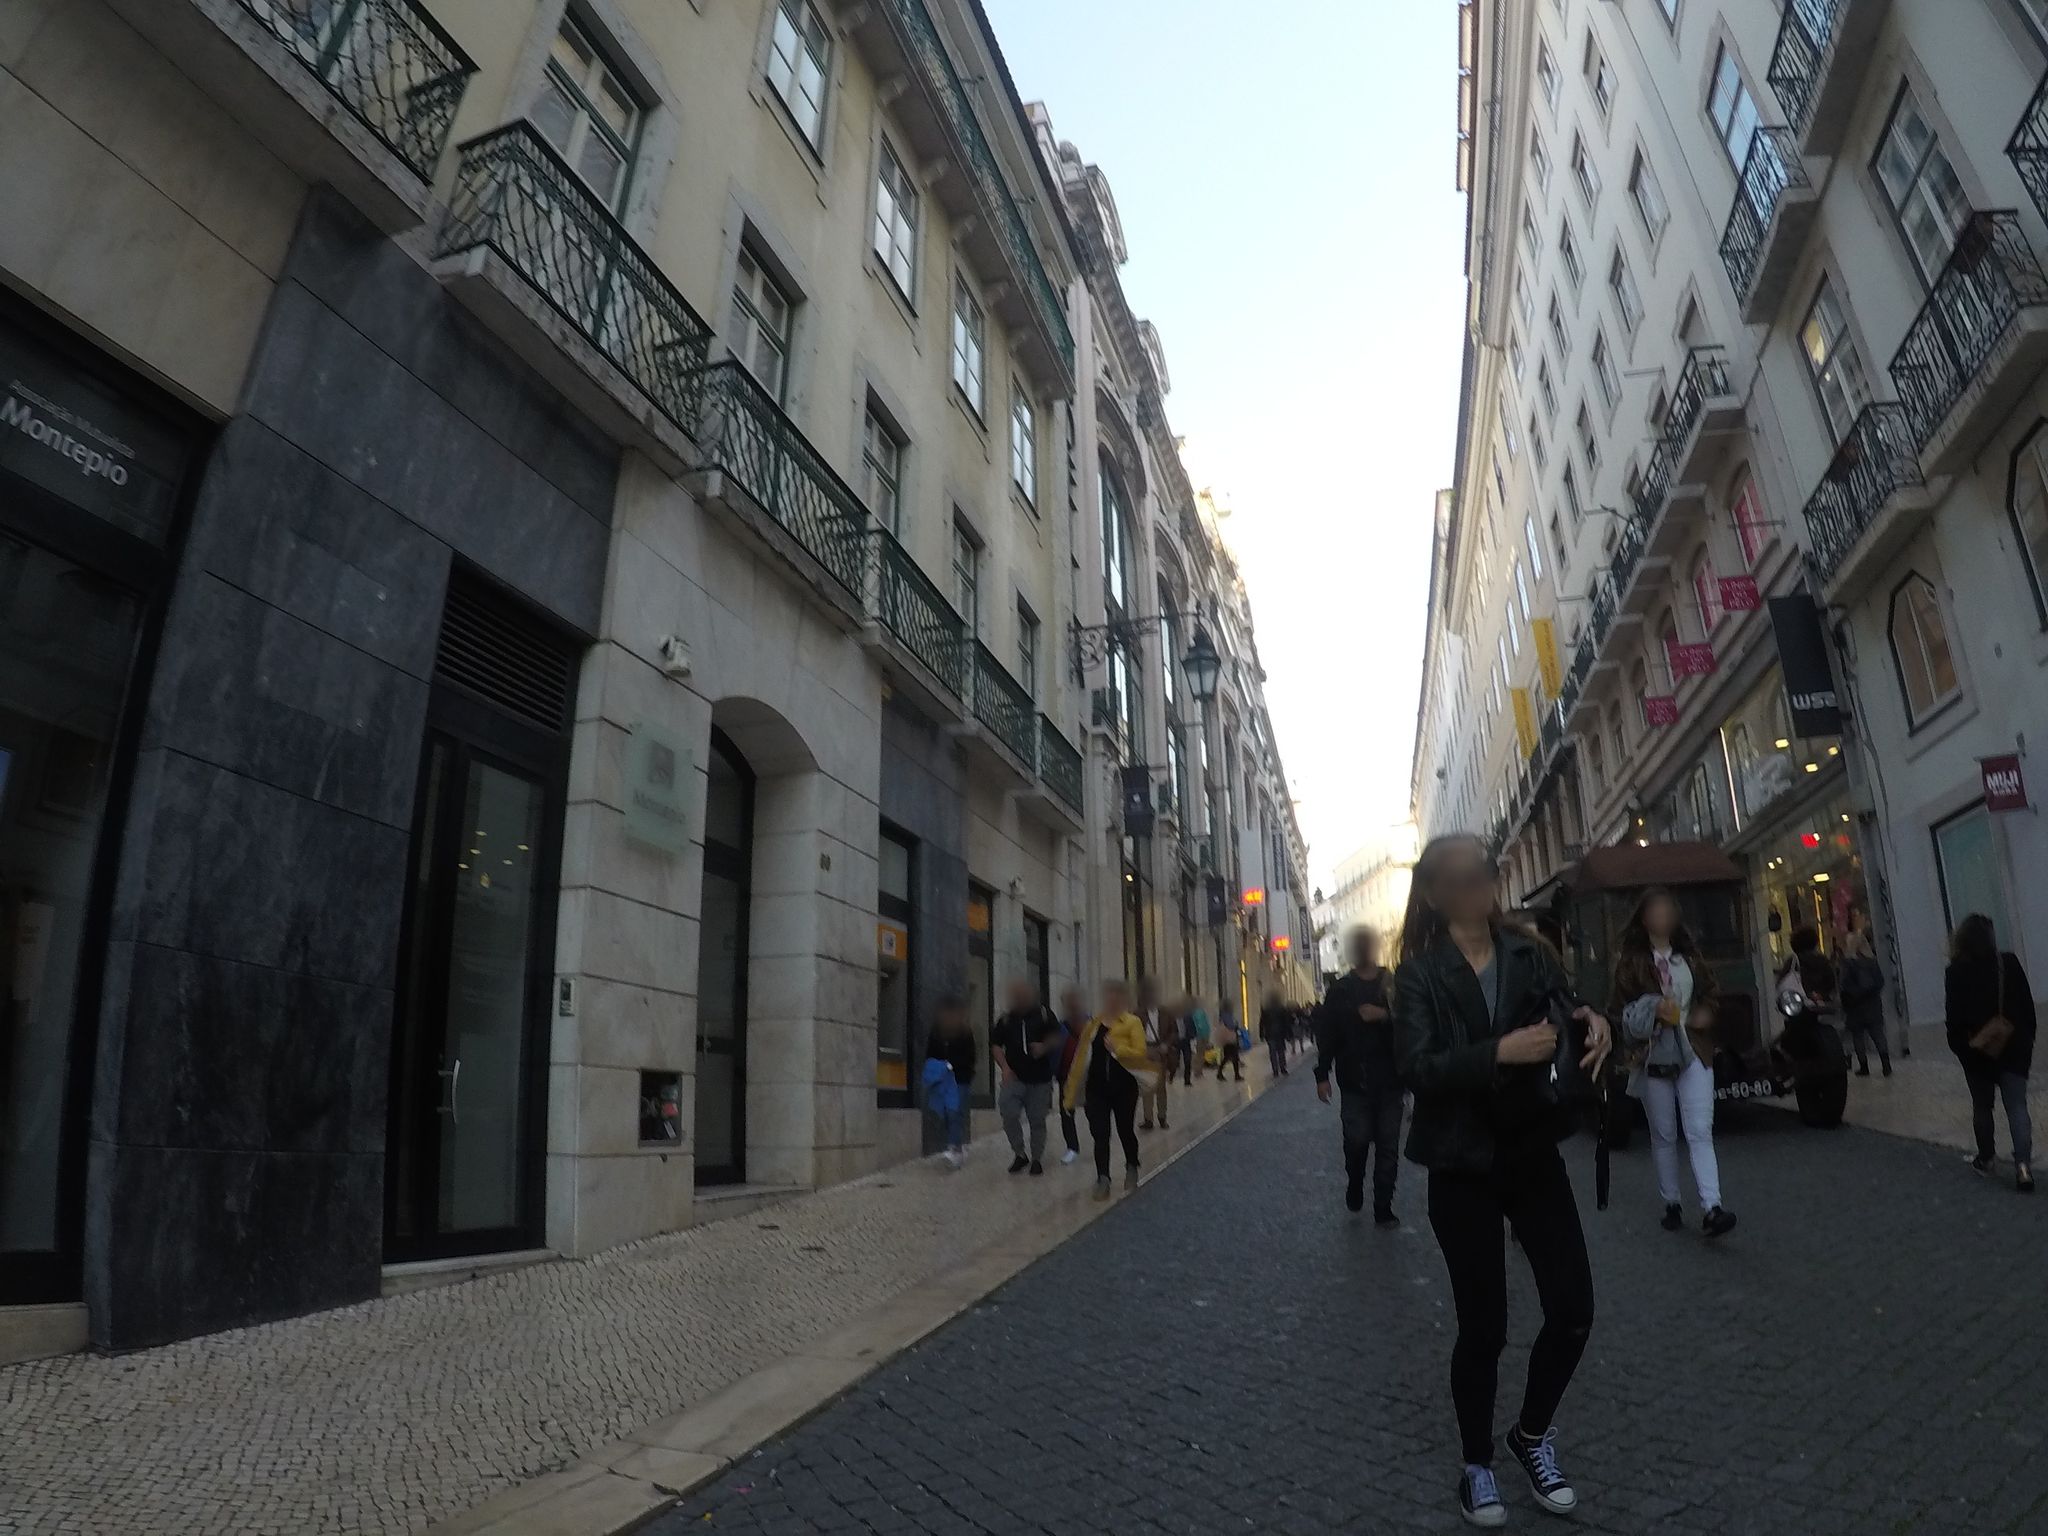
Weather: clear
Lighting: day
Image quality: good
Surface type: walking surface
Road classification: path, steps, footway
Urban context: urban centre
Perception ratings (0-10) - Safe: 2.18, Lively: 7.24, Beautiful: 2.8, Boring: 3.31, Depressing: 4.83, Wealthy: 8.83